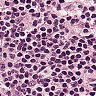
Metastatic tissue present: no